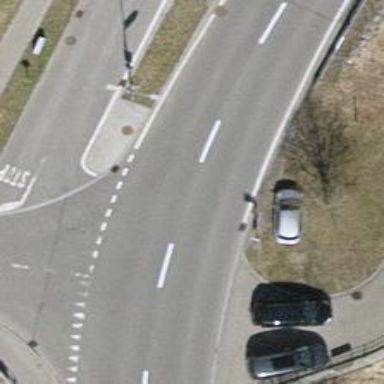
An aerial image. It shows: Bus stop with platform for public transport.